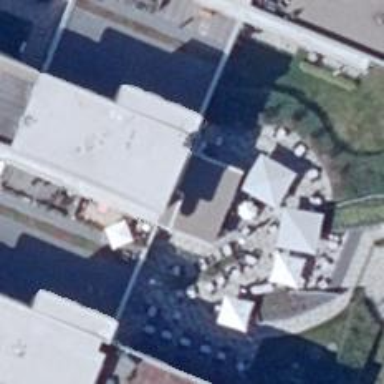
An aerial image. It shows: Restaurant.